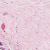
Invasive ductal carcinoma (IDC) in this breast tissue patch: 0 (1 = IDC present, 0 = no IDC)